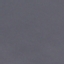
Land use / land cover class: SeaLake